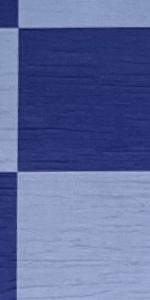
Label: Empty